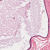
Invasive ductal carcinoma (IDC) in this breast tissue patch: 0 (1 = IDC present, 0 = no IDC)